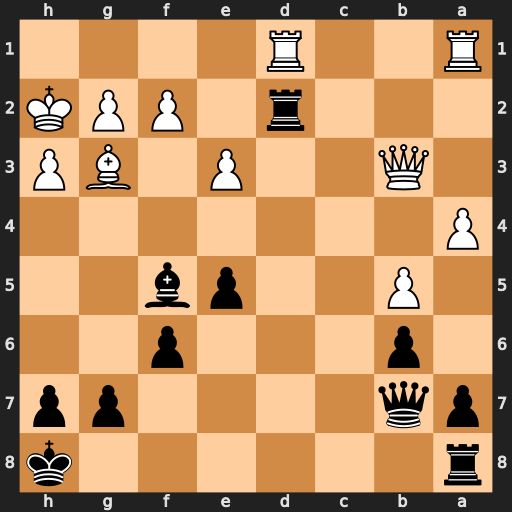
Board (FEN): r6k/pq4pp/1p3p2/1P2pb2/P7/1Q2P1BP/3r1PPK/R2R4
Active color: b
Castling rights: -
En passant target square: -
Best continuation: Bc2 Rxd2 Bxb3